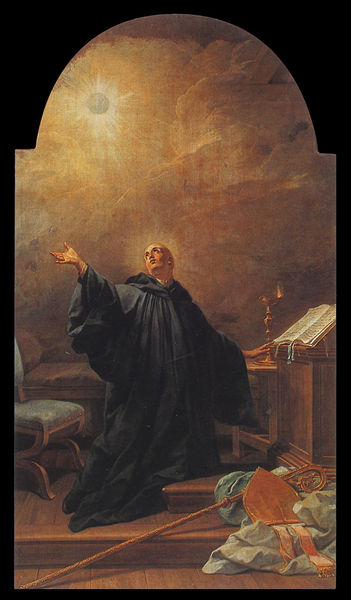
Titel: Die Ekstase des Hl. Benoît
Künstler: Jean Restout
Institution: Tours, Musée des Beaux-Arts
Schlagwörter: gemälde, himmel, mann, schatten, wolken, holz, lampe, licht, schwarz, stuhl, zimmer, wolke, barock, bibel, kirche, sonne, boden, gewand, gold, interieur, kelch, kutte, sessel, stab, bischof, kerze, leuchter, stufe, stufen, buch, religion, kardinal, gebet, liege, kerzenständer, priester, mönch, erscheinung, heiliger, mitra, tiara, macht, heiligtum, hirtenstab, erleuchtung, heilig, planet, bischofsstab, komet, bishop, mächtigkeit